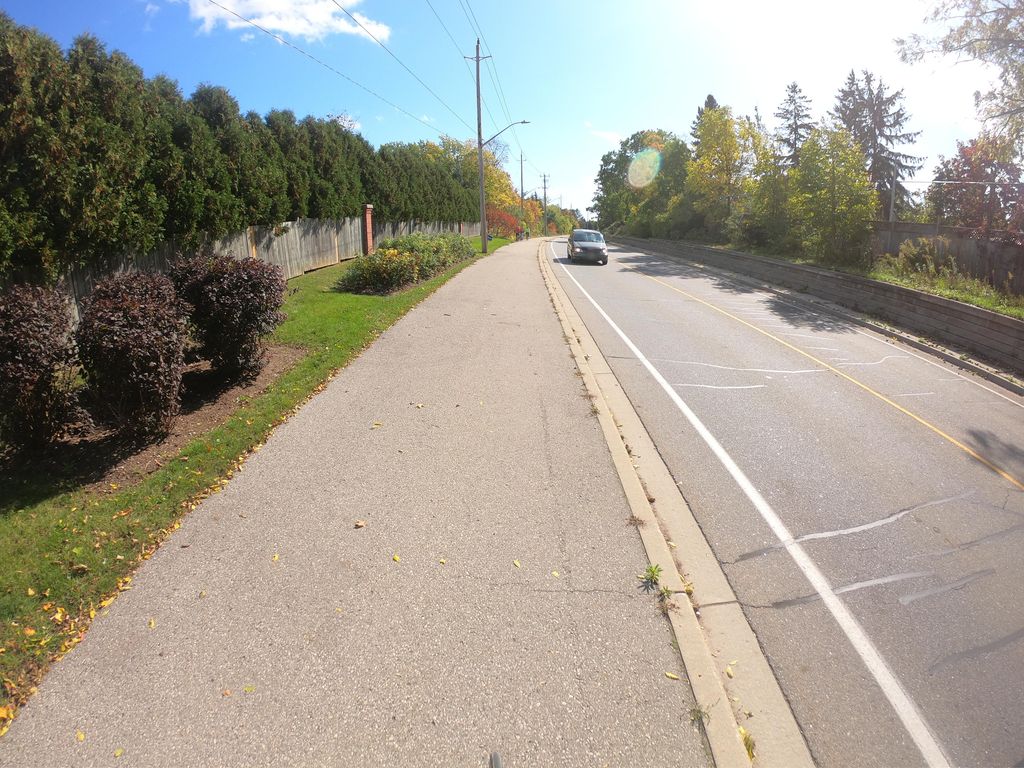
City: kitchener-waterloo